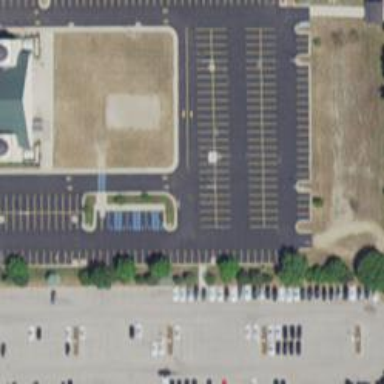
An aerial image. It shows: Parking space.